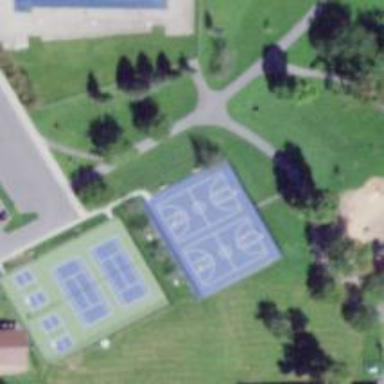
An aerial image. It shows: Basketball court on pitch.